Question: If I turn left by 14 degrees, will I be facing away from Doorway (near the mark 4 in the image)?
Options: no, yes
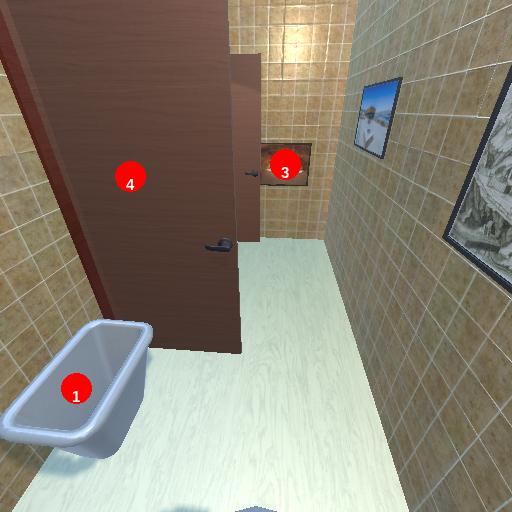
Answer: no